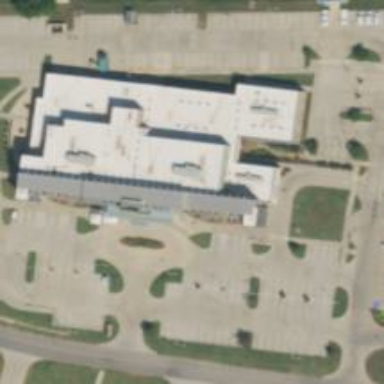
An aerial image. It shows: Healthcare clinic.